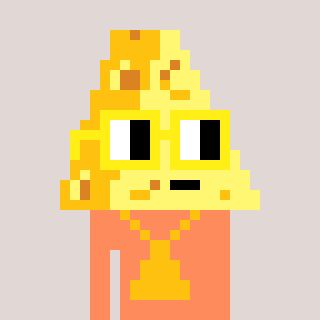
a pixel art character with square yellow glasses, a cheese-shaped head and a peachy-colored body on a warm background